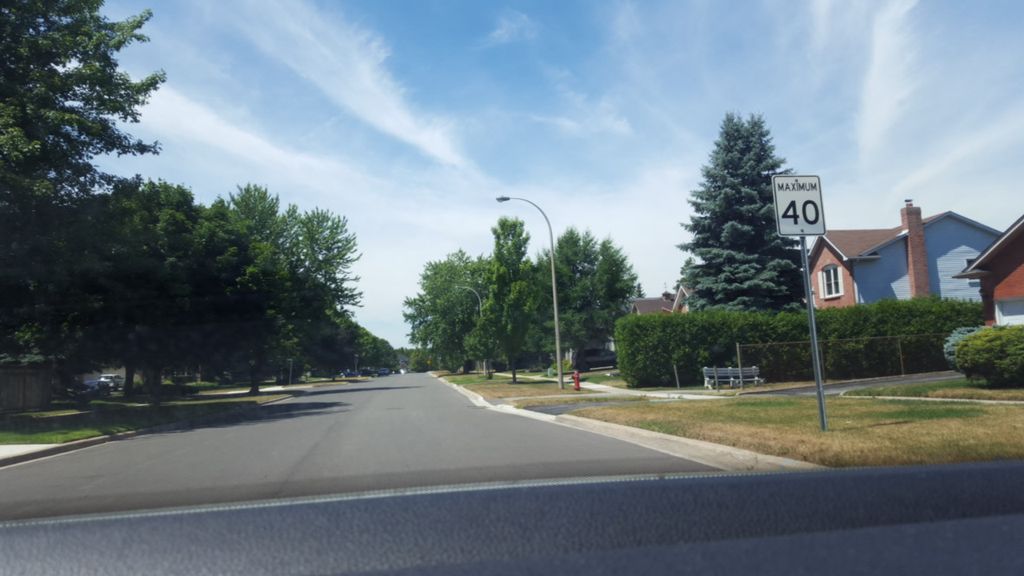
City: hamilton